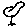
Label: bird